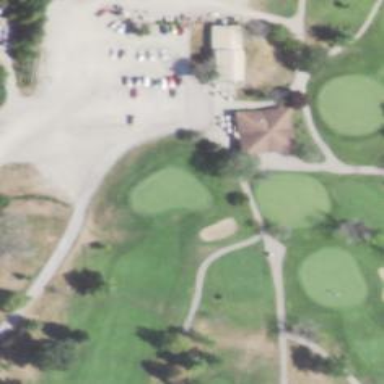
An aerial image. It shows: View of golf hole.